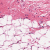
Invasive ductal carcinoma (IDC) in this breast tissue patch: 0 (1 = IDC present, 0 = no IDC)